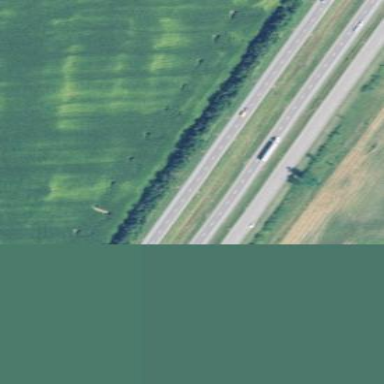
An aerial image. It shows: Rest area on the road.